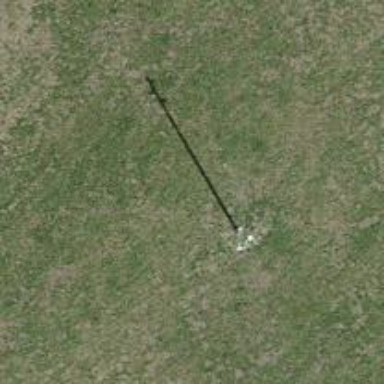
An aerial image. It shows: Power pole.